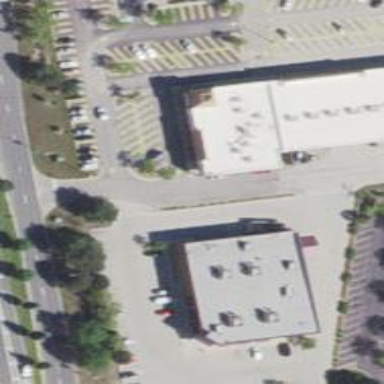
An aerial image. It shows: Car rental facility.